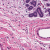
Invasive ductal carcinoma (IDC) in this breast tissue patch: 0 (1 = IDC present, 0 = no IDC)